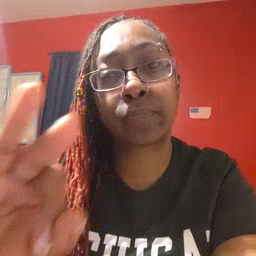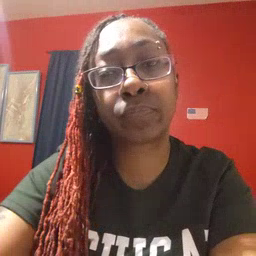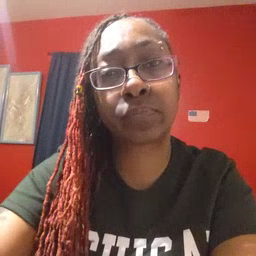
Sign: if